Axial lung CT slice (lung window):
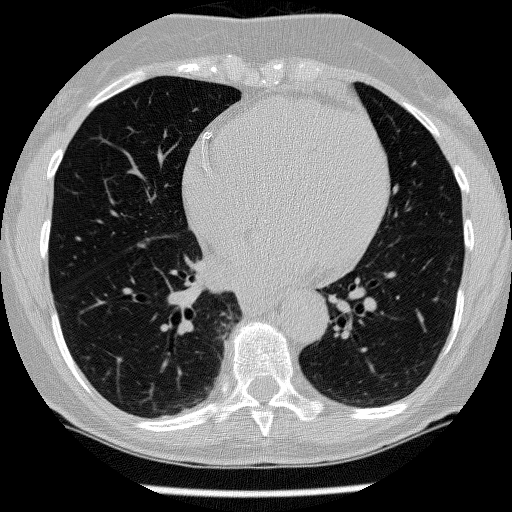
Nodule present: no